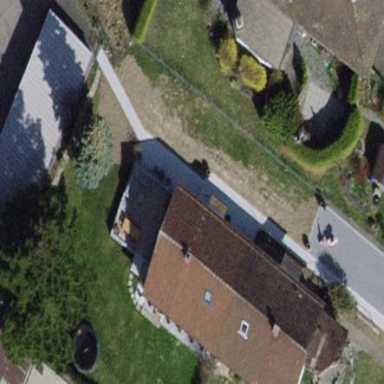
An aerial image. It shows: Terrace building.